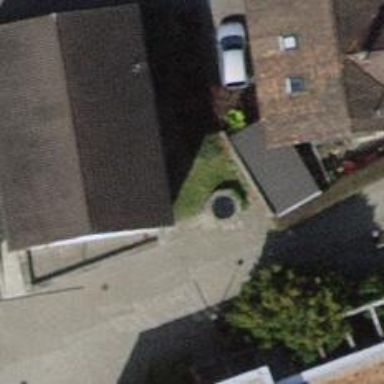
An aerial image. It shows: Detached building with white gabled roof.